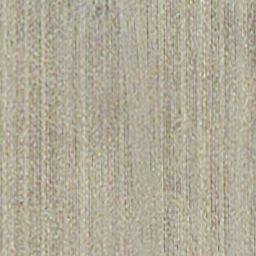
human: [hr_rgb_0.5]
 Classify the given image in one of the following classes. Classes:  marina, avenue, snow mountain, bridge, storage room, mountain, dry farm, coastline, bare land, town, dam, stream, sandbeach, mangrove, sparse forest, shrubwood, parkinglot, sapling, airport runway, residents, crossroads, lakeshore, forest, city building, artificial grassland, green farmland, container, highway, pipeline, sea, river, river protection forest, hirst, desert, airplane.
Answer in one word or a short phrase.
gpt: dry farm